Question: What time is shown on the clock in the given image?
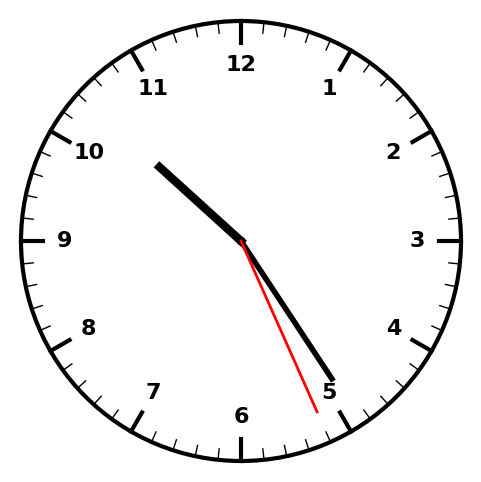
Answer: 10:24:26